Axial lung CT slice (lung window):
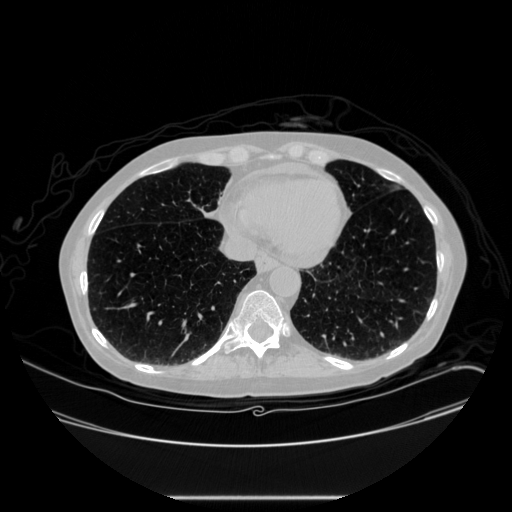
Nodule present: no